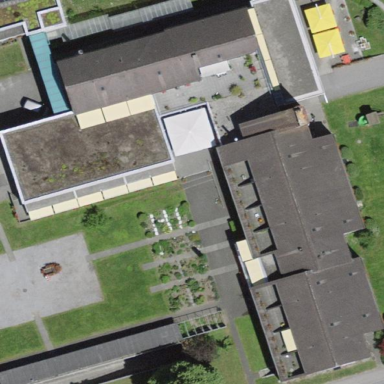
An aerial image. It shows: Nursing home.